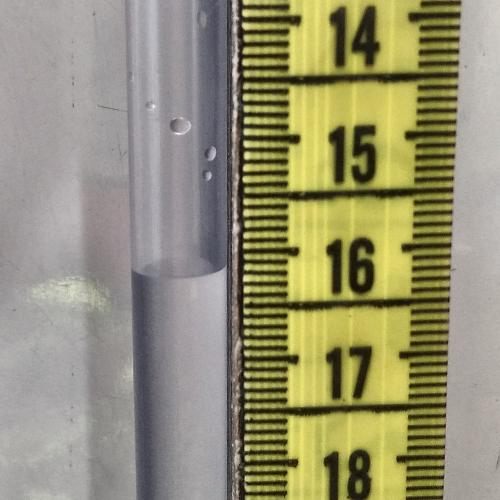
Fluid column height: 16.2 cm